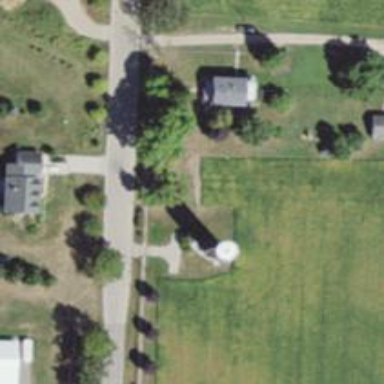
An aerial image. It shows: Water tower that is man-made.